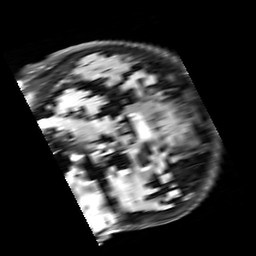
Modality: FLAIR
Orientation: sagittal
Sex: female
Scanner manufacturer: siemens
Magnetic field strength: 3 T
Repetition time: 10 s
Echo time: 0.09 s